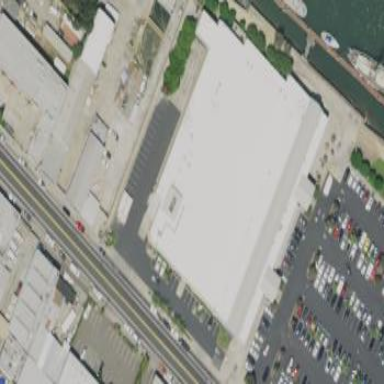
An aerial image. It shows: Building that houses supermarket.